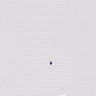
Metastatic tissue present: no